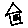
Label: house